Question: As you can see in the picture around Jesse Furher is a black border line, how can i remove that line for all cells?

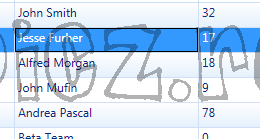
Answer: Add this style in your DataGrid Resources and the selection border will be gone -
'''
<DataGrid>
.
.
<DataGrid.Resources>
<Style TargetType="DataGridCell">
<Setter Property="BorderThickness" Value="0"/>
<Setter Property="FocusVisualStyle" Value="{x:Null}"/>
</Style>
</DataGrid.Resources>
.
.
</DataGrid>
'''